Question: The following commands
'''
library(ggplot2)
ggplot(PlantGrowth, aes(x=group, y=weight)) + geom_boxplot()
'''
produce this graph.
. I wonder how to get xlabels as ctrl, trt_1 and trt_2, here 1 and 2 are in subscripts. As I need to have the graphs in png format so I'm avoiding tikzDevice and pgfSweave. Thanks in advance for your help.
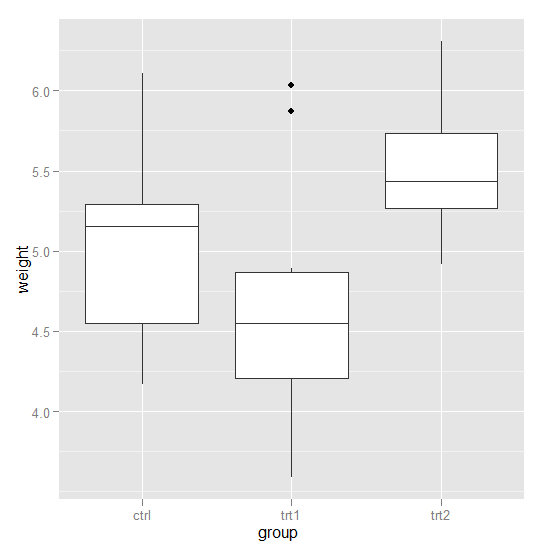
Answer: here is an example:
'''
ggplot(PlantGrowth, aes(x=group, y=weight)) + geom_boxplot() +
scale_x_discrete(breaks = unique(PlantGrowth$group), labels = c(expression(ctrl), expression(trt[1]), expression(trt[2])))
'''